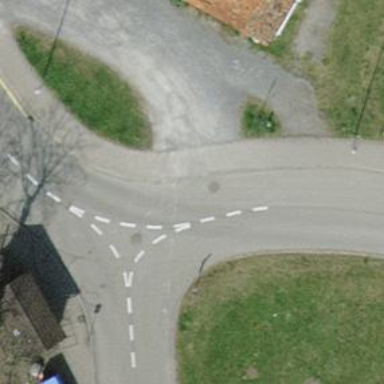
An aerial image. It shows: Sidewalk along the footway.